Interaction volume radius: 5 \u00c5
Interaction volume height: 15 \u00c5
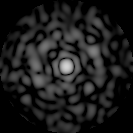
Disorder parameter: 0.831